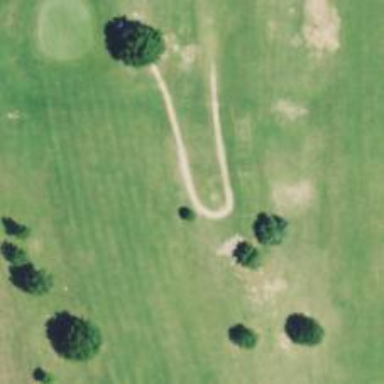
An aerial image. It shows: Path used for both walking and golf.